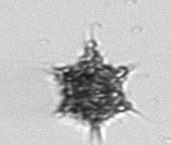
Label: Dictyocha